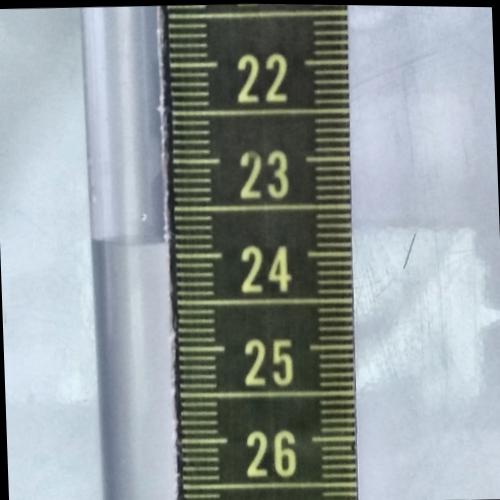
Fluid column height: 23.9 cm